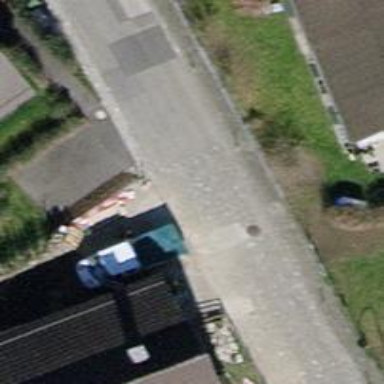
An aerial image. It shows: Residential road with sett surface.